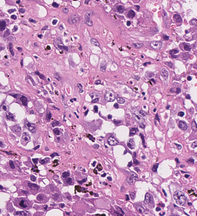
Tumor epithelial tissue: yes
Tumor-associated stroma tissue: yes
Normal tissue: no